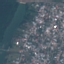
Label: Residential